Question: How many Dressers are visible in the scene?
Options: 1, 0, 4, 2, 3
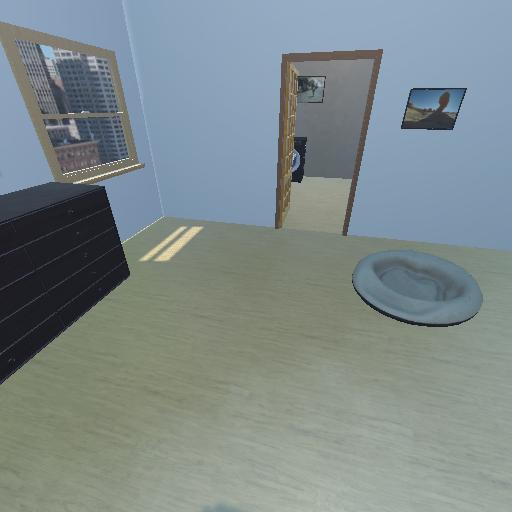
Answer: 1